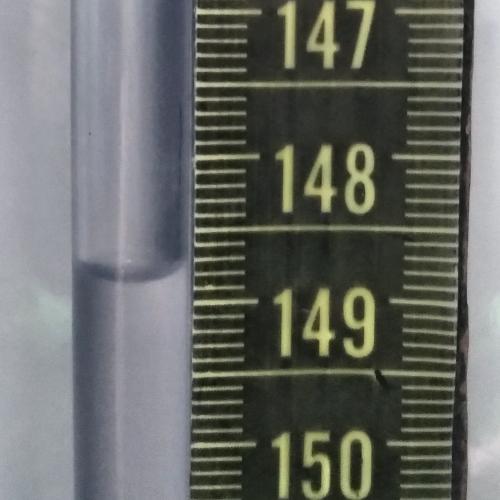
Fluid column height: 148.8 cm